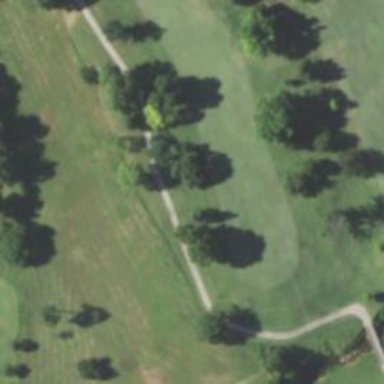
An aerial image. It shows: Service road designated as golf cart path.